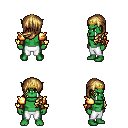
a pixel art fantasy rpg character, male body template, orc, green skin, gold arm armor, white pants, blonde left-swept hairstyle, gold tiara, leather bracers, four views (front, back, left, right), 2x2 character sprite sheet, small pixel art, hard edges, no anti-aliasing